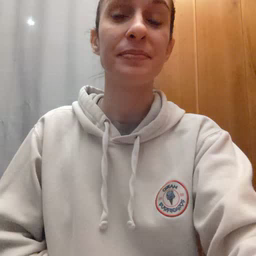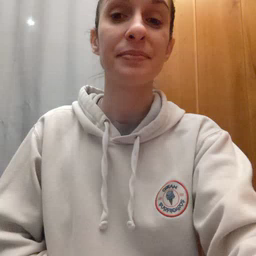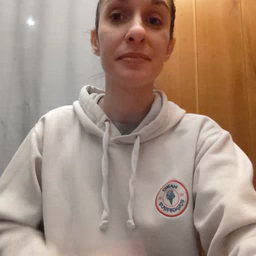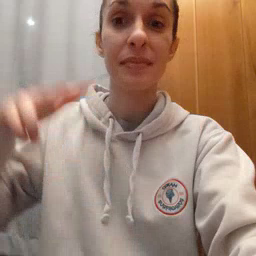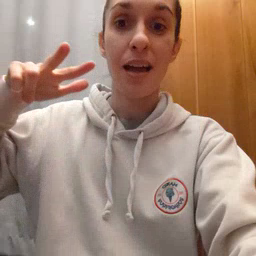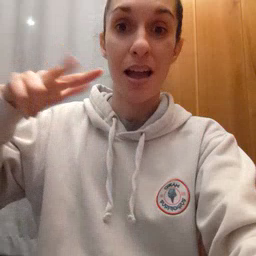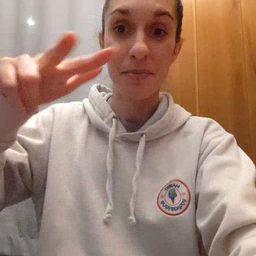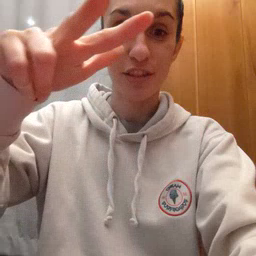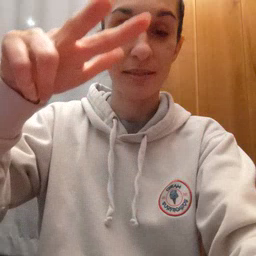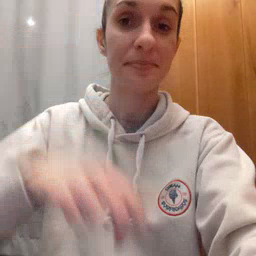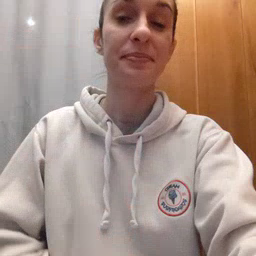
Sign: helicopter